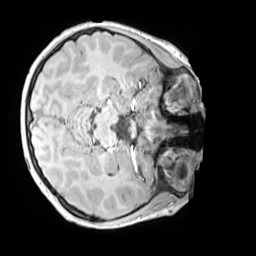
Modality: MP2RAGE
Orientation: axial
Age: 9
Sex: male
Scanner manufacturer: siemens
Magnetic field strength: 3 T
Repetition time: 4 s
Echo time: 0.00303 s